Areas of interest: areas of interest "Xinyi Port"
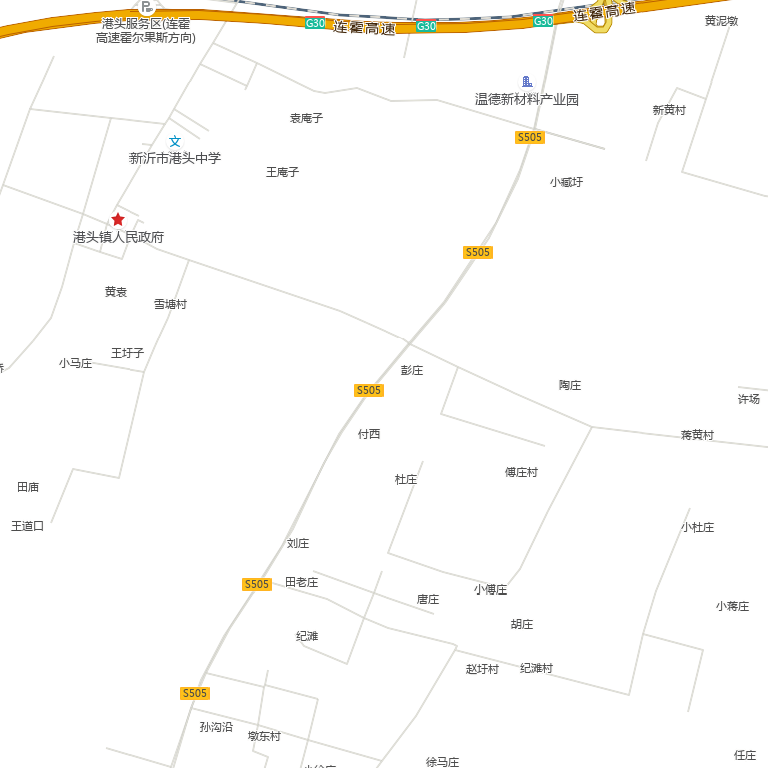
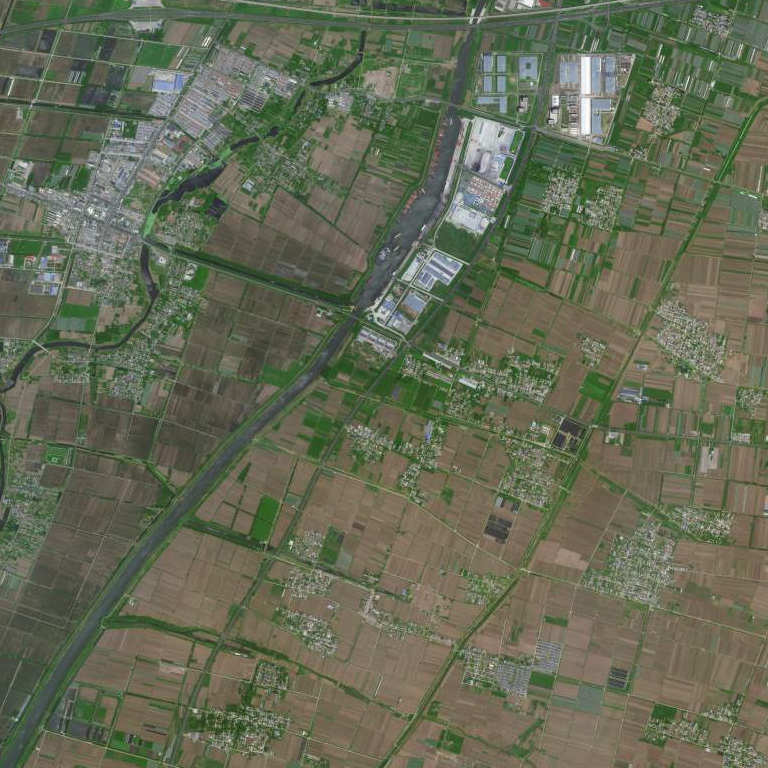